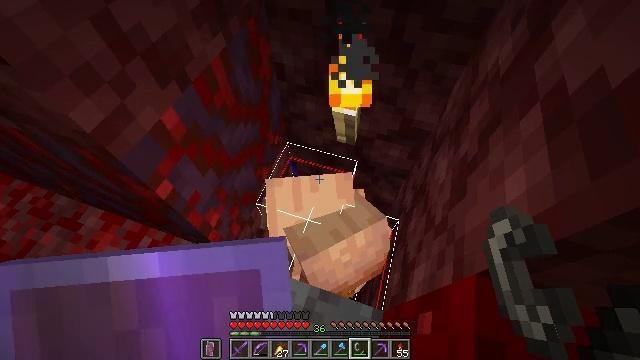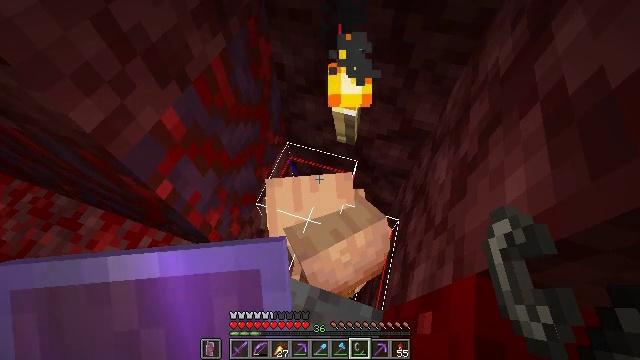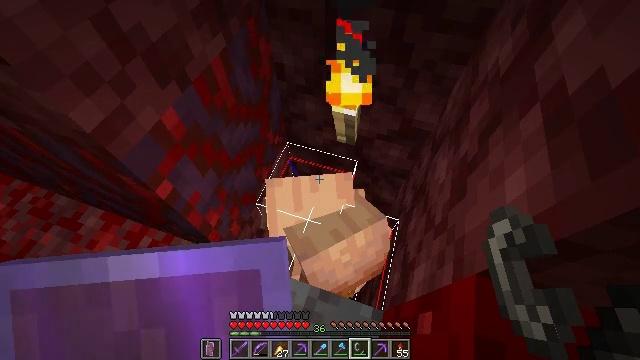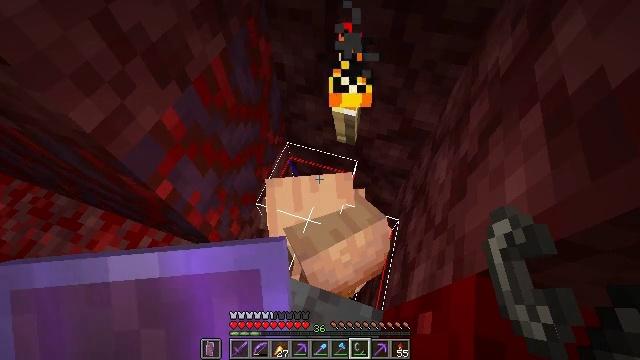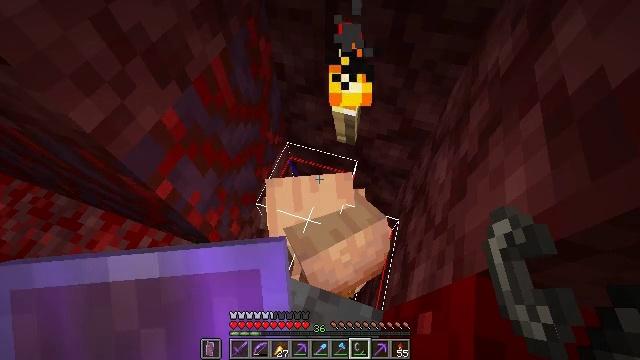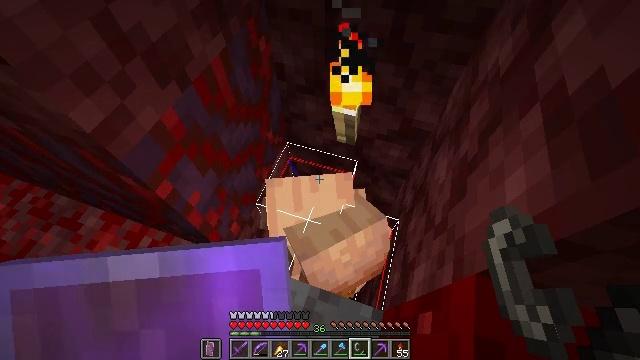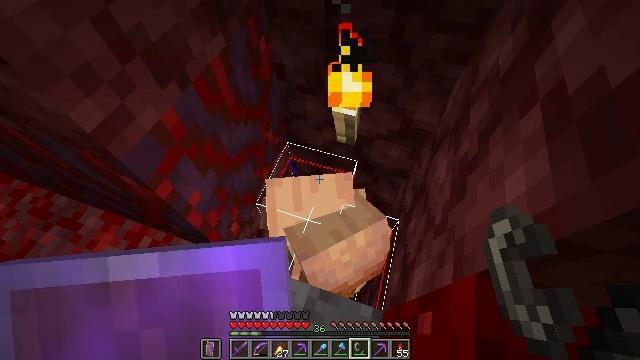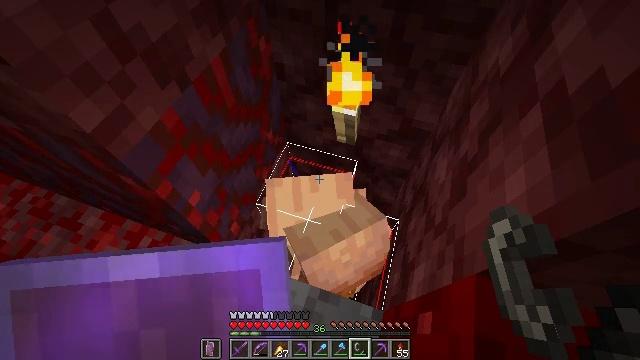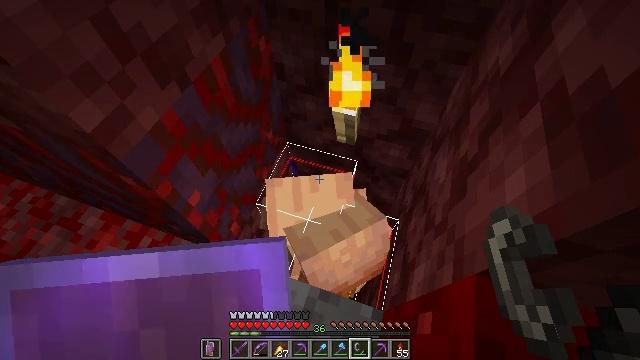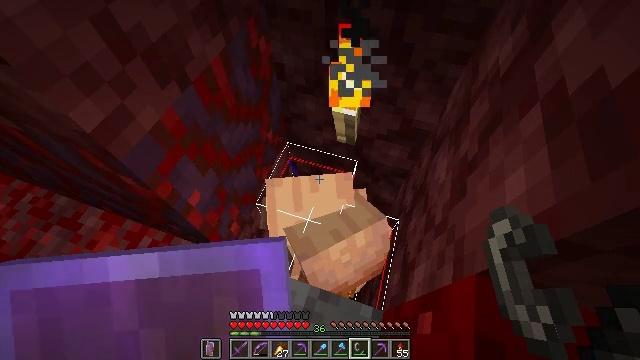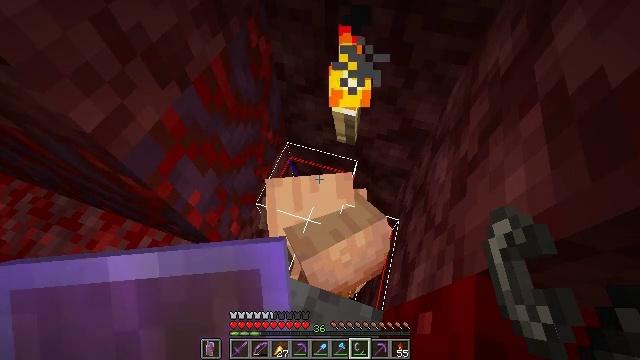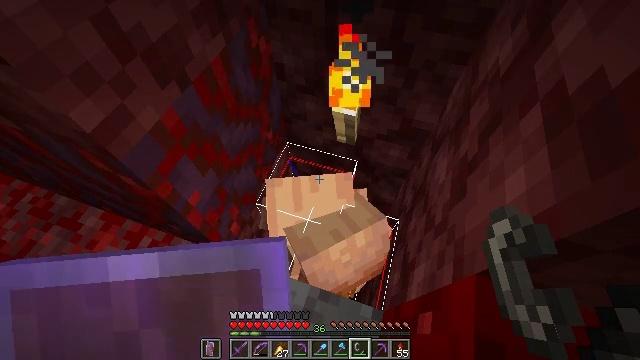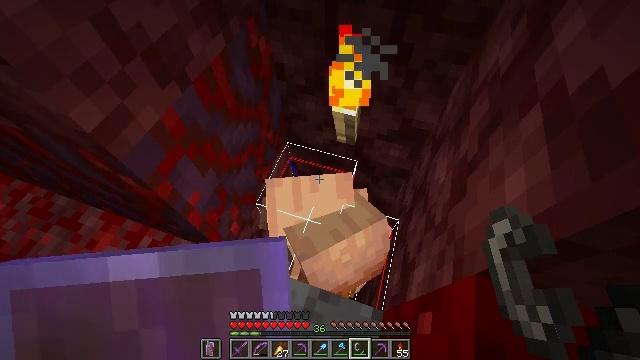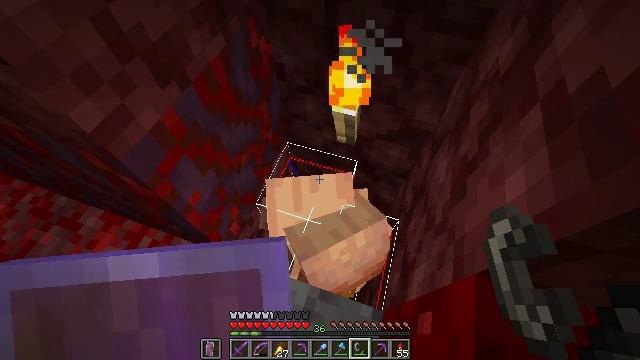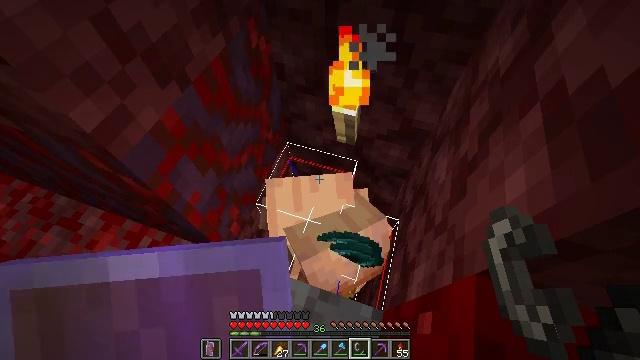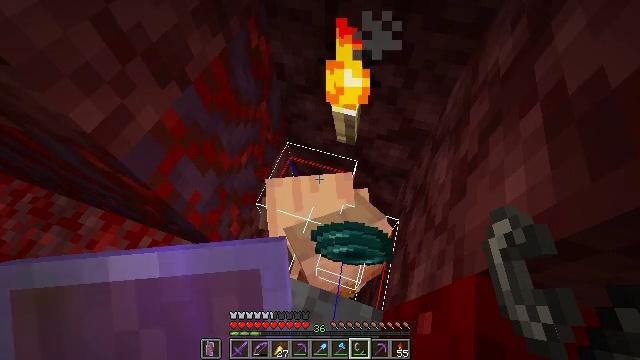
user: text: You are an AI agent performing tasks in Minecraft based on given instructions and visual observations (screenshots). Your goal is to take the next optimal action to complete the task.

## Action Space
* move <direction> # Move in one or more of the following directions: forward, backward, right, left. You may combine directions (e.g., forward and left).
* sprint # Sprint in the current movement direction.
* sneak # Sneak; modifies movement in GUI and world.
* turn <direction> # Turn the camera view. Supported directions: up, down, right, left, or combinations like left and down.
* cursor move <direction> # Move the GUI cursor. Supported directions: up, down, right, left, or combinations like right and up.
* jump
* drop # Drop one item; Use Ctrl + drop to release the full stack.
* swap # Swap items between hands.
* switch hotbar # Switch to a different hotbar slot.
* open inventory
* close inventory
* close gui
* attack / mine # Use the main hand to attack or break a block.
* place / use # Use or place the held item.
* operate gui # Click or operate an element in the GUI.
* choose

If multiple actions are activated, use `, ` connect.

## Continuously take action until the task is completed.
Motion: motion action
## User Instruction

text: Drop a fire charge.
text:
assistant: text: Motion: no_op
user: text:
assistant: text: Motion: no_op
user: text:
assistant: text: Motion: no_op
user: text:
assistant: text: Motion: no_op
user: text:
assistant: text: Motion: no_op
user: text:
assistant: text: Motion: no_op
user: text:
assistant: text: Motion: no_op
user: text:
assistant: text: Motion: no_op
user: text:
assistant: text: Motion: no_op
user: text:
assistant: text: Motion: no_op
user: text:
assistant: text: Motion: no_op
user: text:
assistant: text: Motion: no_op
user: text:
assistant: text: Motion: no_op
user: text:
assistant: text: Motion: no_op
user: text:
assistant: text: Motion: no_op
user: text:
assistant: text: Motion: no_op
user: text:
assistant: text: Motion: no_op
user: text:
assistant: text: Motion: no_op
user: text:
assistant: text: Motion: no_op
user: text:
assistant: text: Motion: no_op
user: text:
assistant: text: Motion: no_op
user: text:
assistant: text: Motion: no_op
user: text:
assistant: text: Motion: no_op
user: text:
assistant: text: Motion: no_op
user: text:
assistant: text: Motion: no_op
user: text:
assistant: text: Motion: no_op
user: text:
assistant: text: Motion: no_op
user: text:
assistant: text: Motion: no_op
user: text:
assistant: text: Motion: no_op
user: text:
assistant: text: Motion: no_op